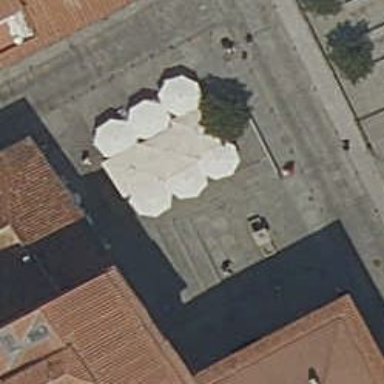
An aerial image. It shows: Pedestrian square paved with paving stones.